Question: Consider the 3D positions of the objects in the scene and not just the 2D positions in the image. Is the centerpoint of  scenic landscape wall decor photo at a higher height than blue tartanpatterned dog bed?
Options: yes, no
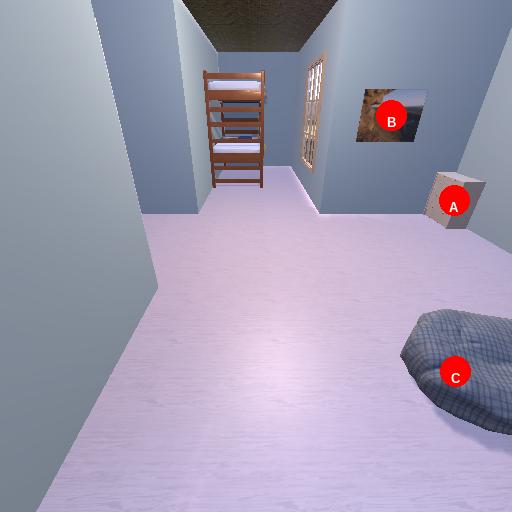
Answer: yes